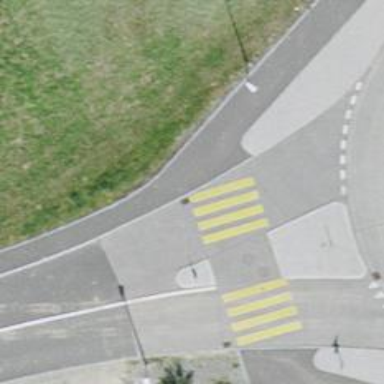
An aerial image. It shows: Uncontrolled zebra crossing with zebra markings.